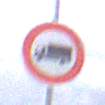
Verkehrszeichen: VerbotFuerKraftfahrzeugeUeberDreiKommaFuenfTonnen
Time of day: MorningAfternoon
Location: Outdoor (Suburban)
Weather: PartlyCloudy
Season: NotSpecified
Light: Natural